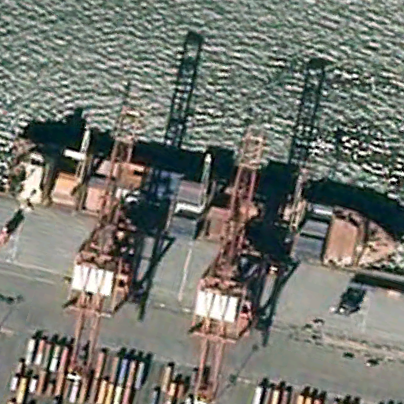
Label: Container_ship